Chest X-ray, AP view. Patient: 66 years old, sex M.
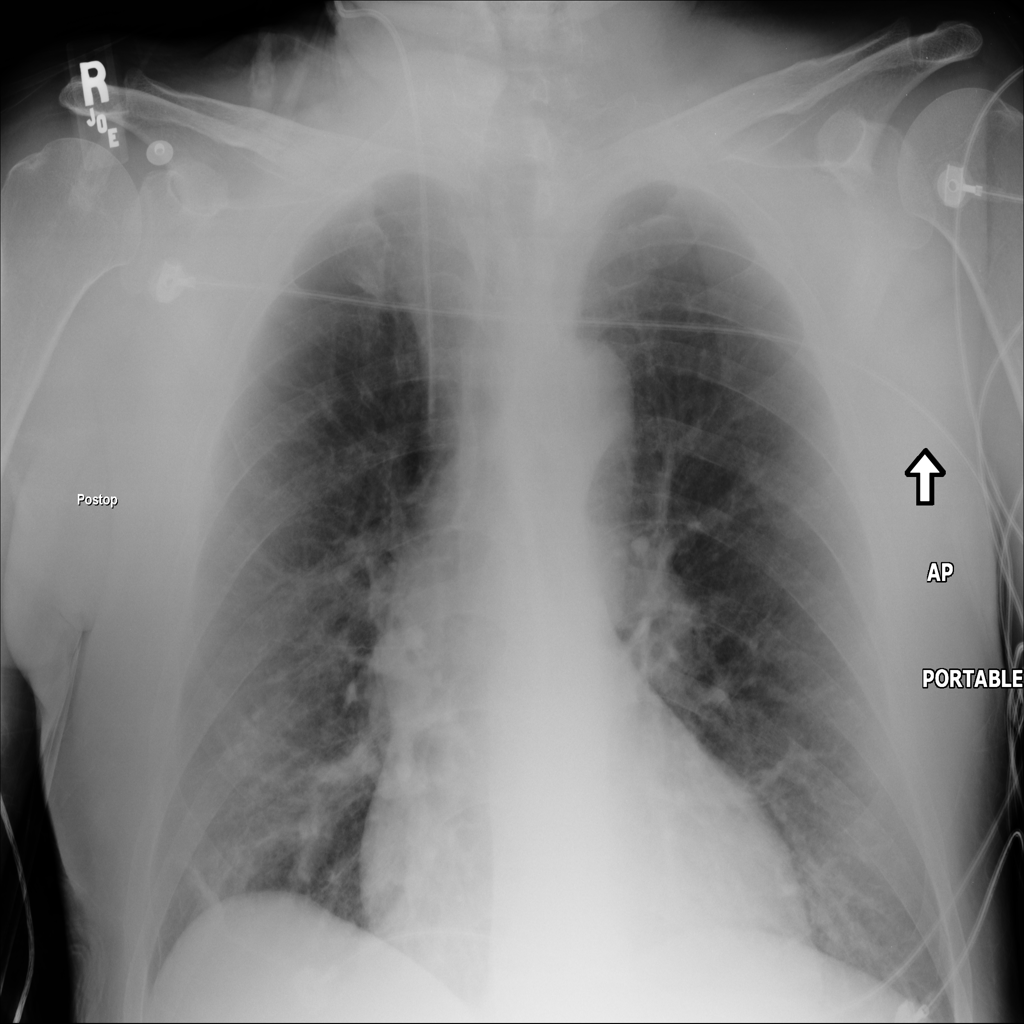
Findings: No Finding